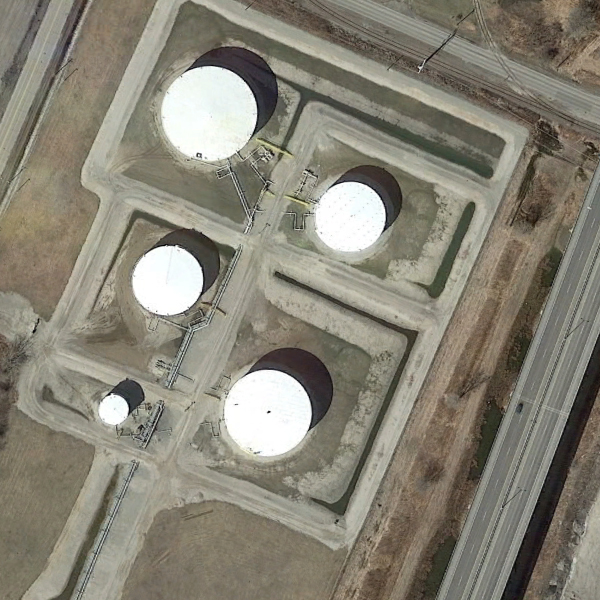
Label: StorageTanks